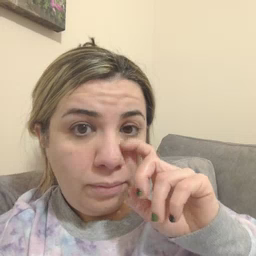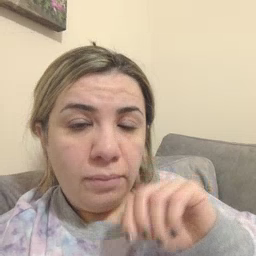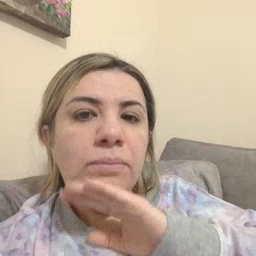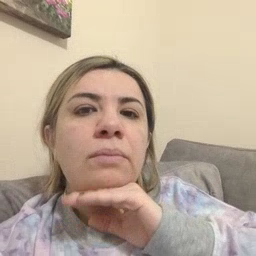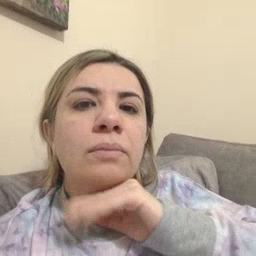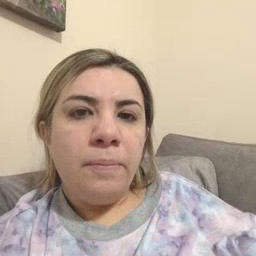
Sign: pig